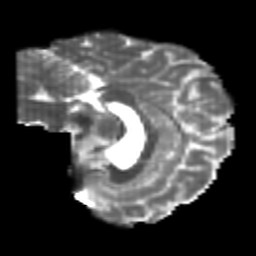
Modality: T2w
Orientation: sagittal
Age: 25
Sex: male
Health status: healthy
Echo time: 0.074 s